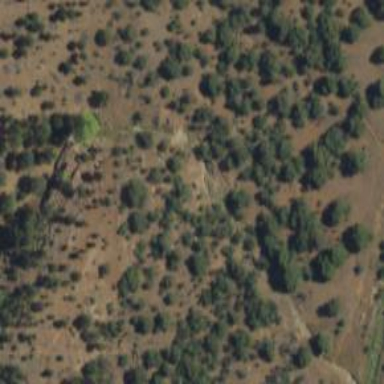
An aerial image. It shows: Archaeological site with historical significance.